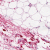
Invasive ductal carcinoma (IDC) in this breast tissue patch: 0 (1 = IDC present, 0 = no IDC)